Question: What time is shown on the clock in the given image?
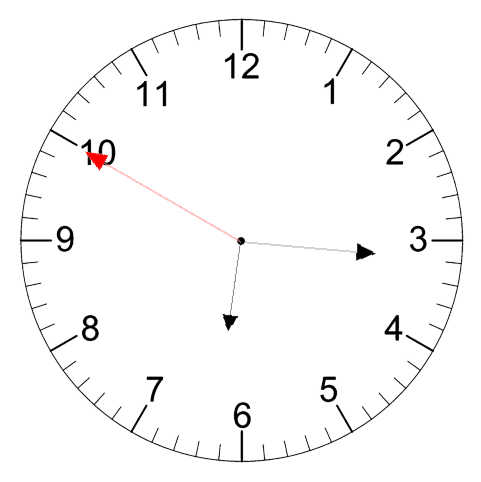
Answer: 06:15:50